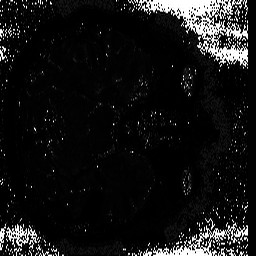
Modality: T2starmap
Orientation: axial
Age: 72
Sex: male
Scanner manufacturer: siemens
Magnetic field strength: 3 T
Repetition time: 0.043 s
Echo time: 0.00184 s